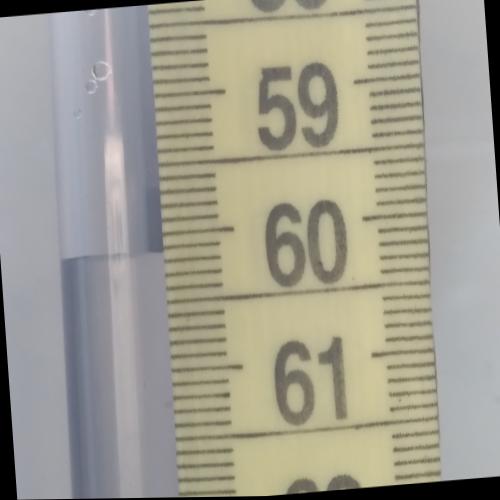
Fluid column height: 60.1 cm